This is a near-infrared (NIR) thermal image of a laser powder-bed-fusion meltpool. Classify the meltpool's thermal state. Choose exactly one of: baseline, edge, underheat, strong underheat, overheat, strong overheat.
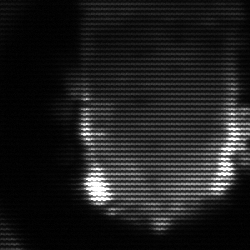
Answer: baseline